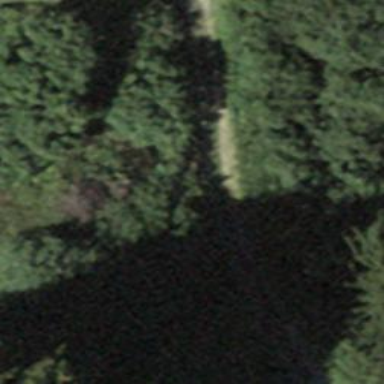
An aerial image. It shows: Grassy track with grade5 tracktype.